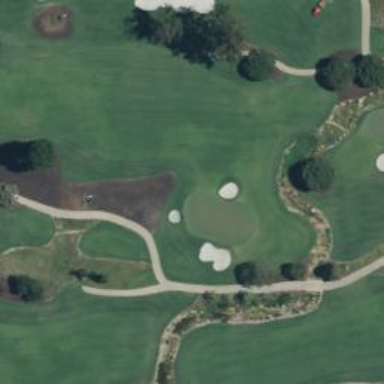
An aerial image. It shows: View of golf hole.